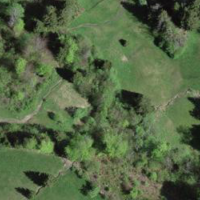
EUNIS habitat code: 44
Species observed at this site:
Astrantia major
Saxifraga rotundifolia